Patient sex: M
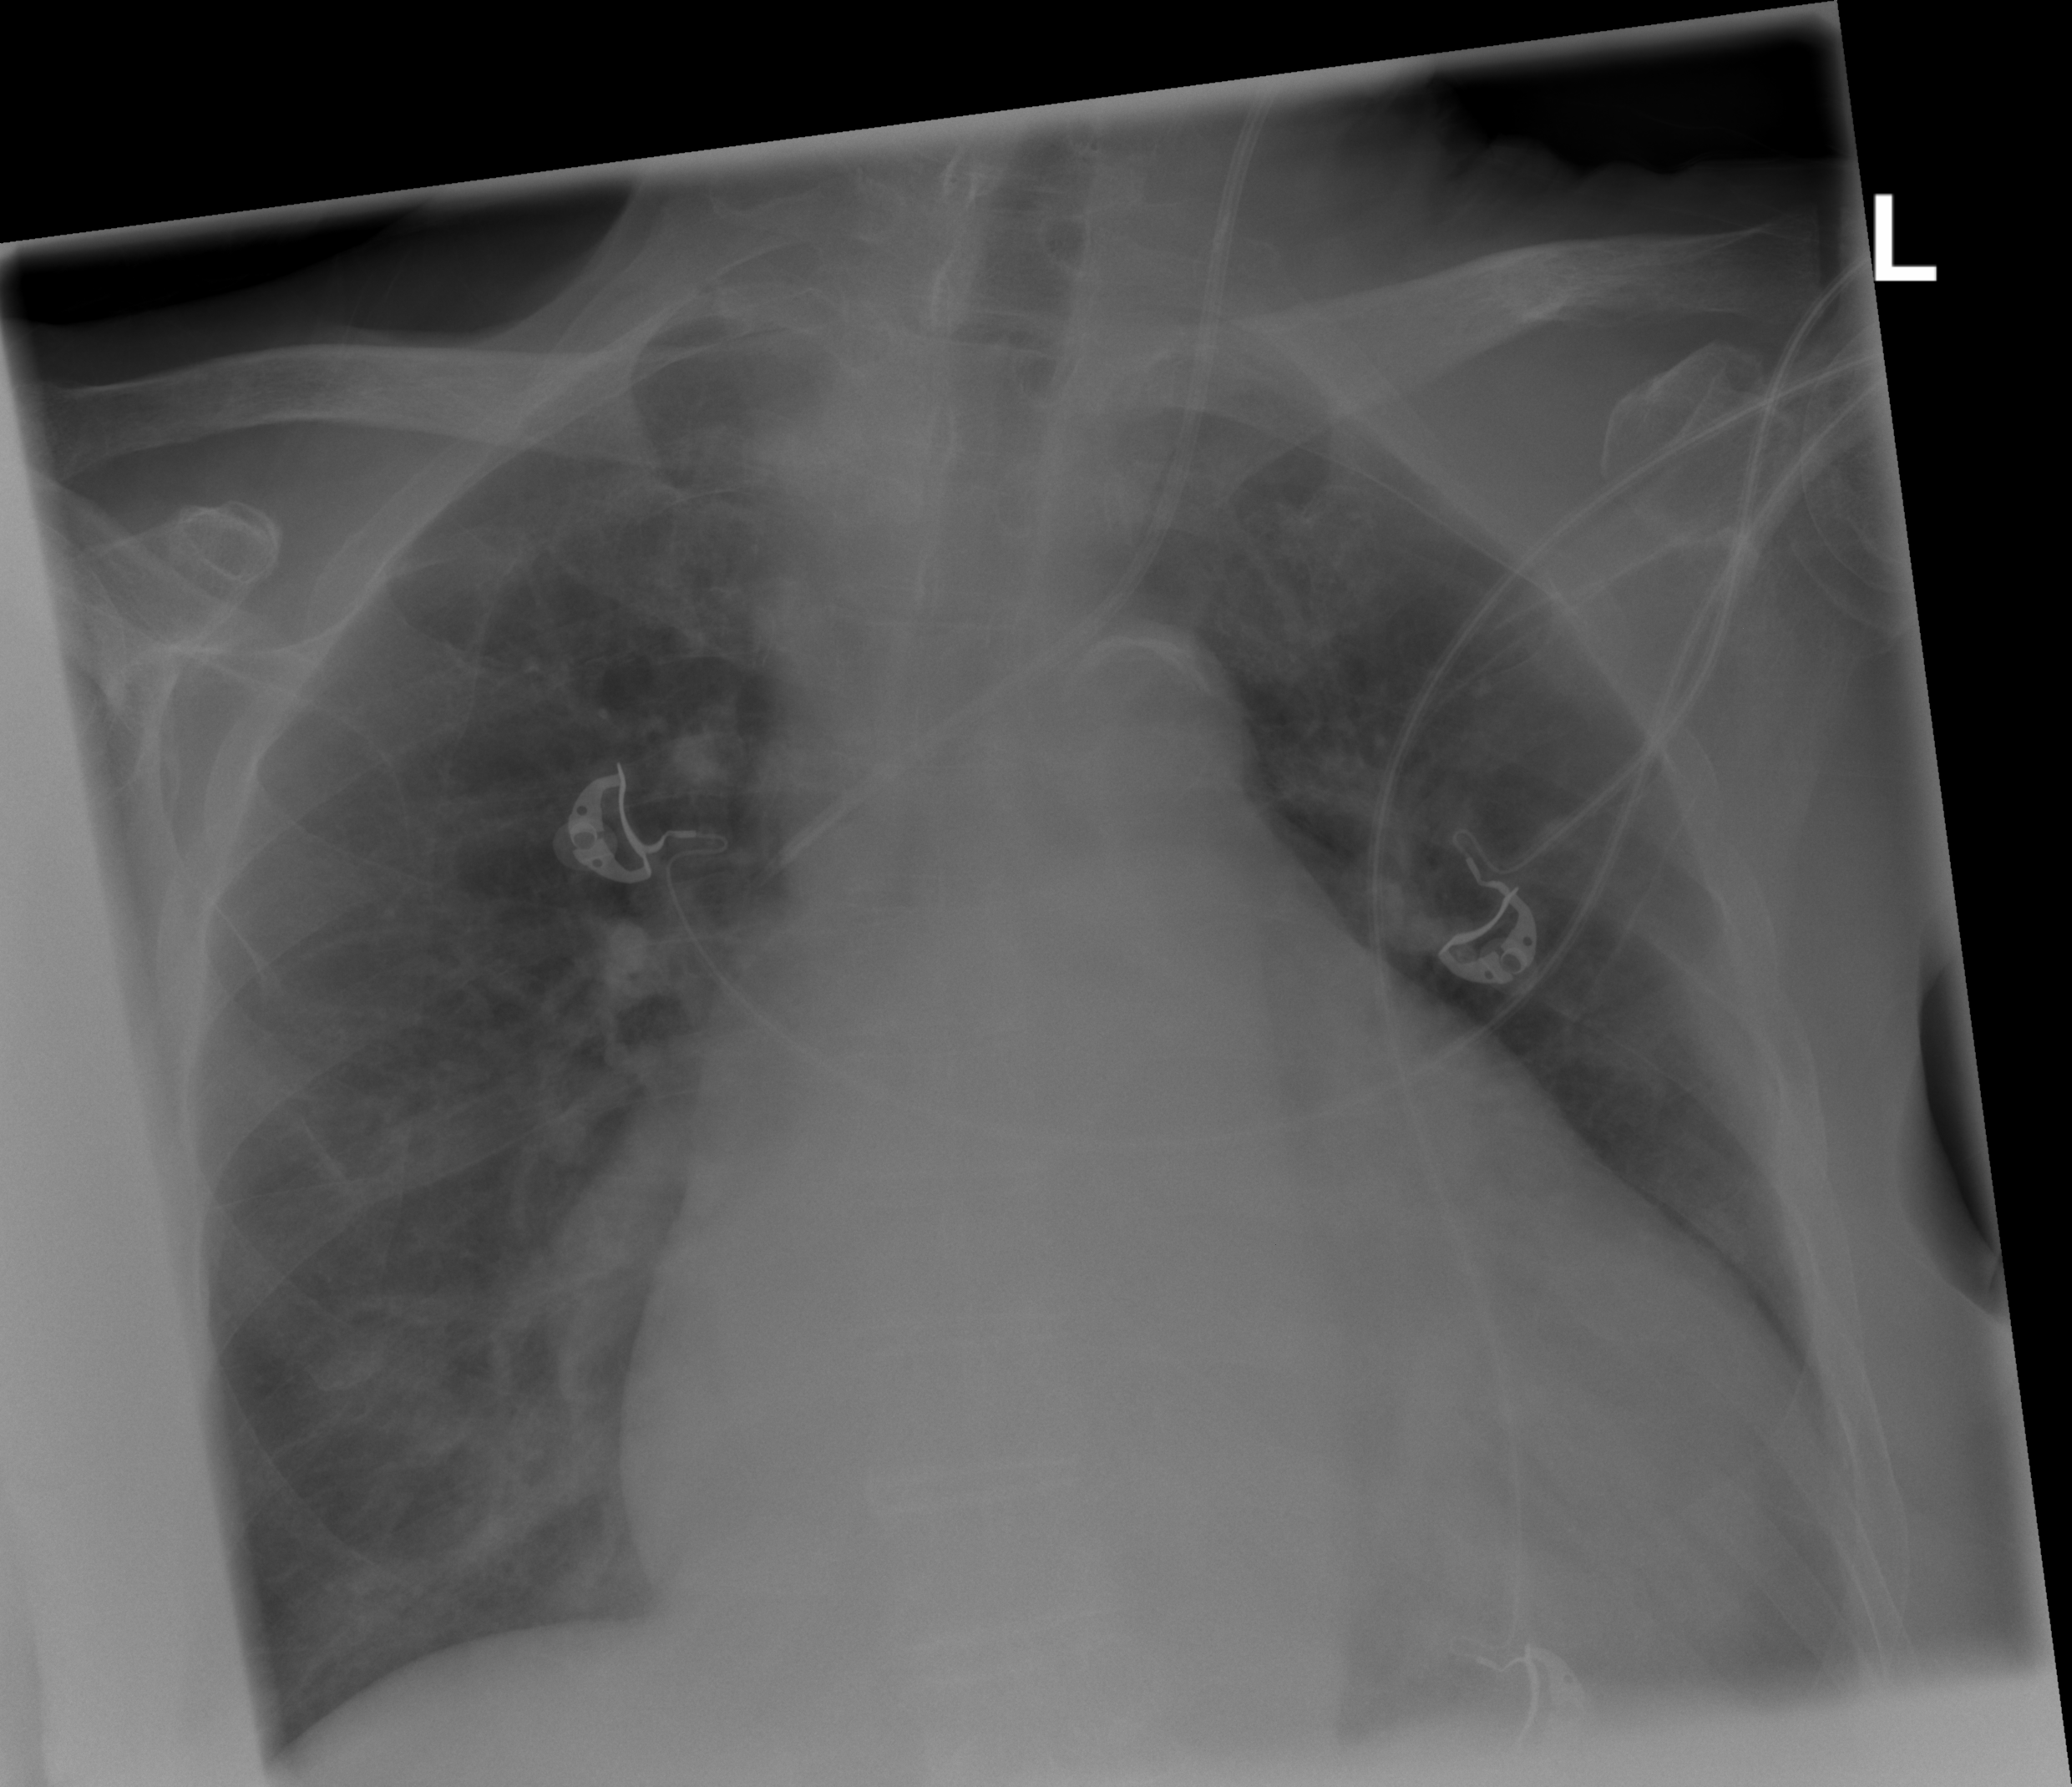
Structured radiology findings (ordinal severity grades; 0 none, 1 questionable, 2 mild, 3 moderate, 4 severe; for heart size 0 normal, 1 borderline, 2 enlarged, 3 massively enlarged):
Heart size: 3
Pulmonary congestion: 1
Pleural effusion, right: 0
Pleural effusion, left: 0
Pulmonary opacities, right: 0
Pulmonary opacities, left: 0
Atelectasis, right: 0
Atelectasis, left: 0